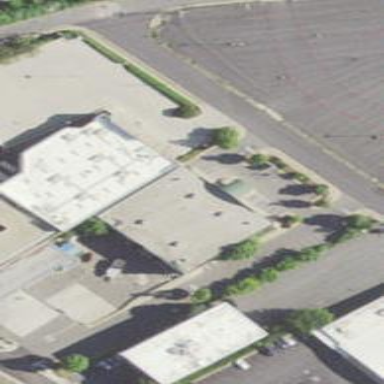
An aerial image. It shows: Retail building.